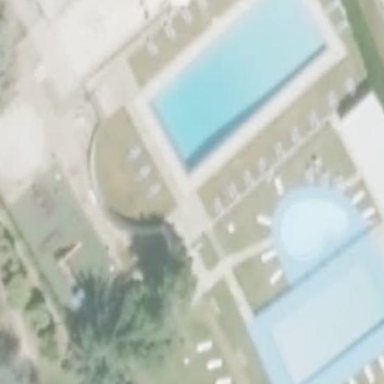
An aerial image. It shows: Swimming pool located in leisure land.